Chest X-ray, PA view. Patient: 51 years old, sex M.
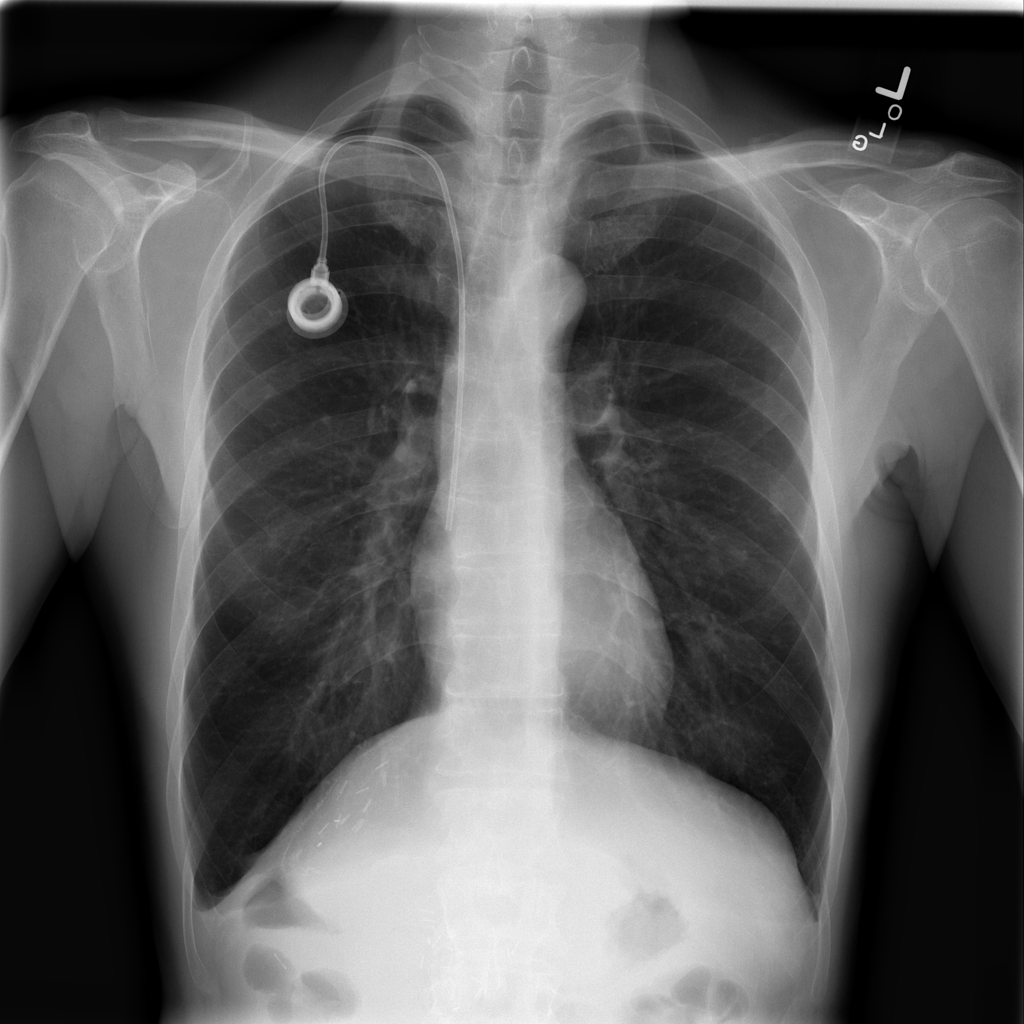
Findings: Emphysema